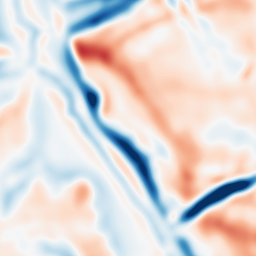
Category: multiscale
Decomposition family: dog
Decomposition parameters: sigma_low: 5
sigma_high: 10
Upsampling method: fft_zeropad
Upsampling parameters: scale: 4
Upsampling scale: 4